Question: Wondering how to approach this... Best to look at the picture to visualize the, hopeful, UI for a form for choosing options in a list. Users need to be able to make a and a for each option. One and only one can be selected in each column, and for that matter, each row.

At first I thought, naturally, 2 radio button groups might work...but not sure how? Perhaps hidden 'radio_button's whose 'value's are manipulated via Javascript/JQuery in a 'click' event on each div? Event should also check/handle "collisions" when user tries to select same option for both choices.
Or, would this perhaps be better with two hidden 'collection_select's...or even simpler, just two hidden text_fields...which javascript can populate with the ID of the selected option?
Or maybe I'm overlooking something more obvious.
I'm new(ish) to javascripting with Rails so looking for advice/validation.
Thanks.
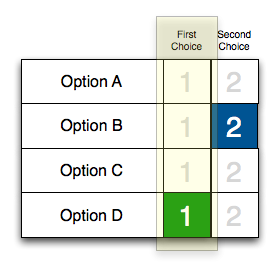
Answer: I think something like this is what your looking for:
'''
<form>
<p class="exclusiveSelection">
Selection One
<input type="radio" name="firstColumn"/>
<input type="radio" name="secondColumn"/>
</p>
<p class="exclusiveSelection">
Selection Two
<input type="radio" name="firstColumn"/>
<input type="radio" name="secondColumn"/>
</p>
<p class="exclusiveSelection">
Selection Three
<input type="radio" name="firstColumn"/>
<input type="radio" name="secondColumn"/>
</p>
<input type="button" id="submitForm" value="Submit">
</form>
'''
'''
$(function() {
$(".exclusiveSelection input[type='radio']").click(function() {
$exclusiveSelection = $(this).parent();
$('input[type='radio']', $exclusiveSelection).attr('checked', false);
$(this).attr('checked', true);
});
});
'''
It ensures that the values are unique across column and row and works with jQuery 1.2.6 - 1.7.1. There is also a <URL>.
If you need help adapting this for Rails let me know, however it should be straight forward.